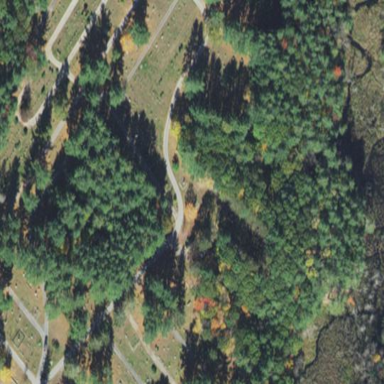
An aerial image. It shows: Cemetery that holds historical significance.